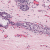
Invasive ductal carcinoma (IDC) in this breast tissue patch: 0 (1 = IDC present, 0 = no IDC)